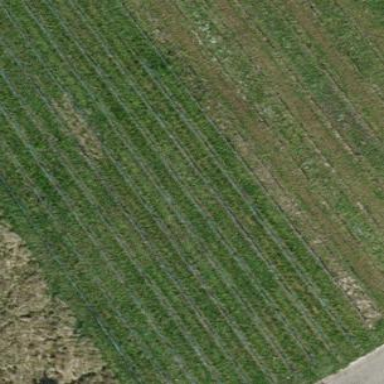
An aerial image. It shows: Vineyard where grapes are grown.